Question: I am running an app of mine in xcode. It seems to work fine when I simulate it on the computer, but when I try to test it on my device, I get the error below. I've looked around for it but don't really know where to start as its a bit baffling! Has anyone seen this error or know even what it is in relation to?
Thanks.

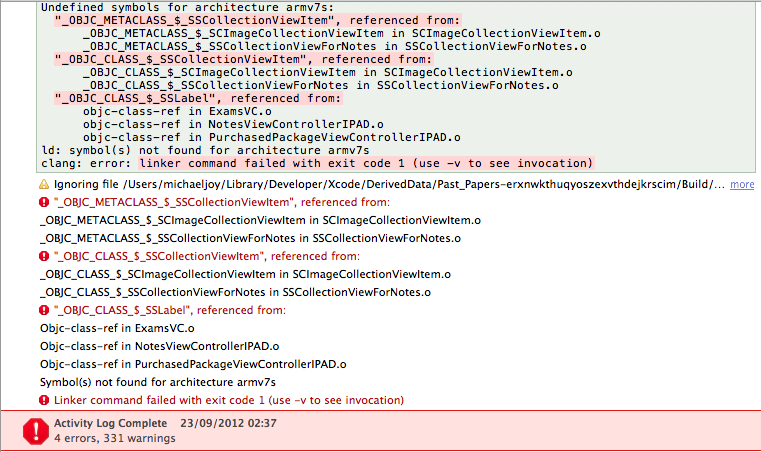
Answer: The secret is found in that linker warning seen in the image in your OP -- it likely says (paraphrased) "Ignoring image/file 'PATH/TO/FILE' which does not have a matching architecture for the binary you are linking". When it finishes linking, it realizes that it's missing those symbols and emits the error.
Typically, this occurs when you have a library you link to which does not have matching 'ARCHS' flags specified. Since Xcode 4.5 dropped armv6 and added support for armv7s, you may get different values depending on the toolchains you used to build the libraries.
The way around it is to open the project which compiles those symbols, and update its 'ARCHS' to match your project's 'ARCHS'.